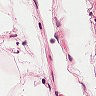
Metastatic tissue present: no